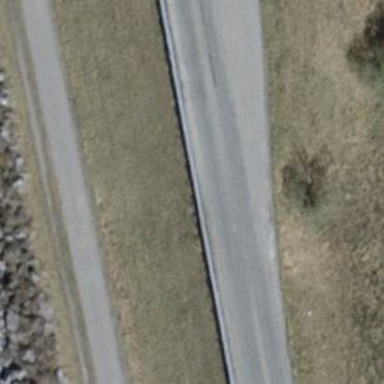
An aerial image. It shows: Emergency bay along the road.